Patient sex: M
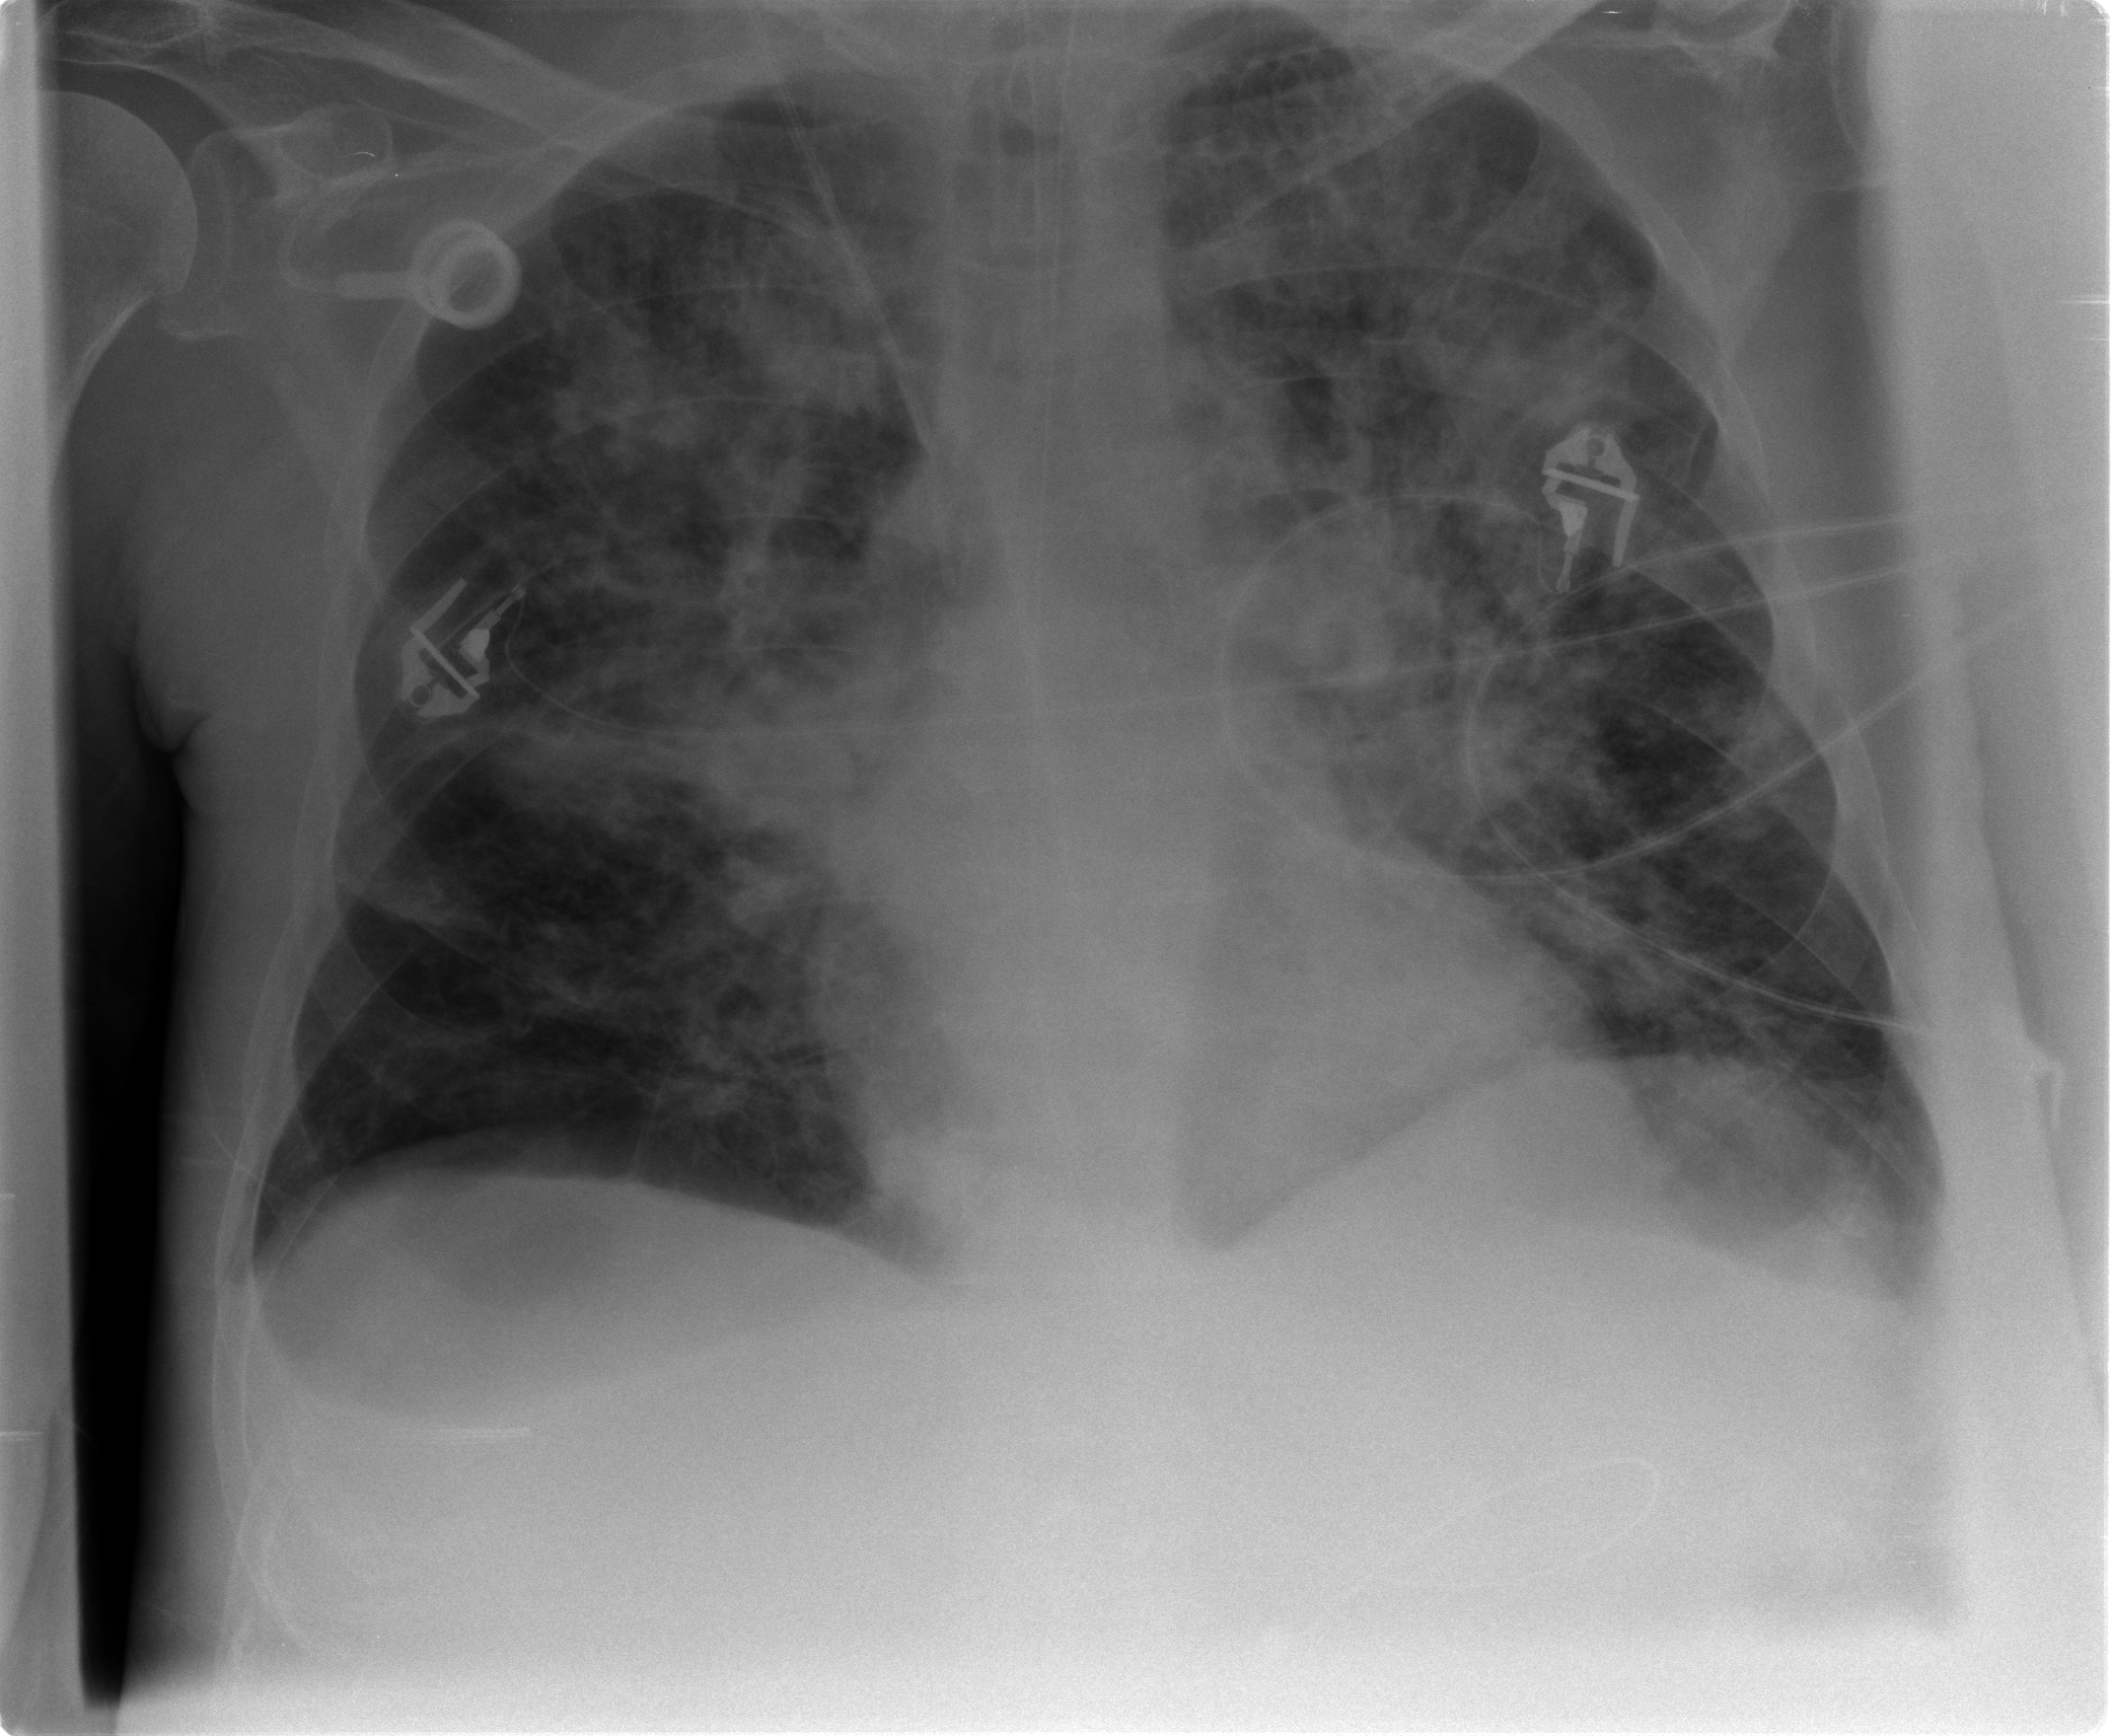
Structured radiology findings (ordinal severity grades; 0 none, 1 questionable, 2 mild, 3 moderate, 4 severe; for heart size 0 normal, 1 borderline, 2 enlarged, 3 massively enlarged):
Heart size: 0
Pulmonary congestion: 1
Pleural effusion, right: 2
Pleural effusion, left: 2
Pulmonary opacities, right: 3
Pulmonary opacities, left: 3
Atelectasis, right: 2
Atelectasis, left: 2